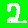
Digit: 2